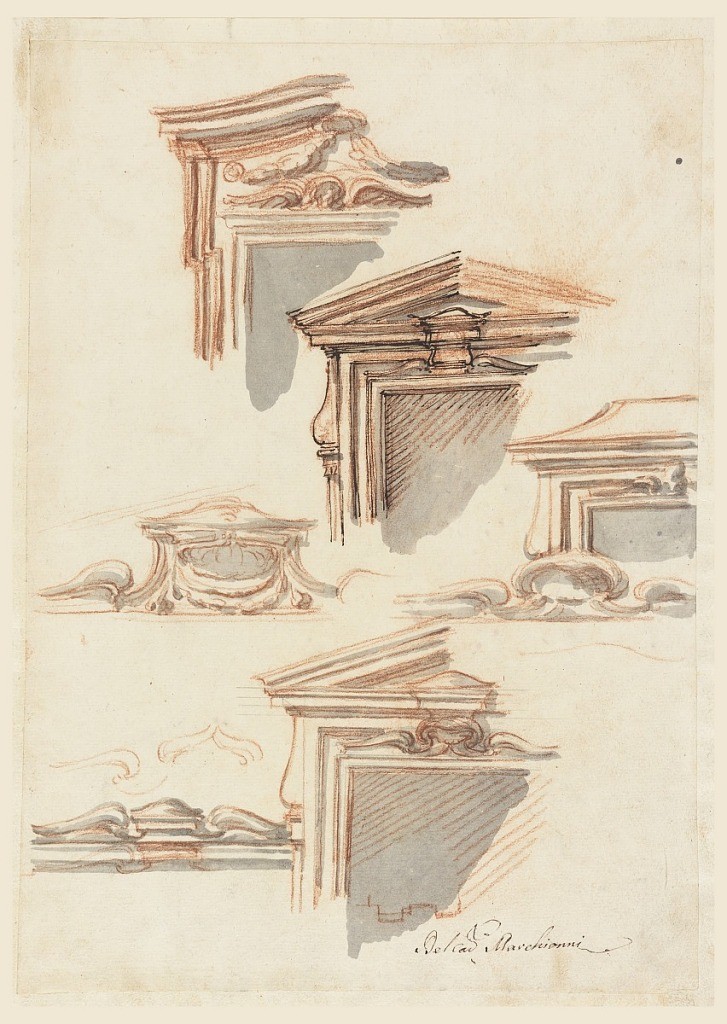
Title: Window Cases with Alternate Suggestions
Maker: Filippo Marchionni, Italian, 1732–1805
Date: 1750–70
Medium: Graphite, red crayon, brush, and gray watercolor on laid paper
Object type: Drawing
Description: Above: entablature is curved; in the panel above the window frame are two festoons over a low broken pediment. Center: at left: surbased pediment and part of a balustrade as the upper part of the outside frame; at right: a curved hipped roof, and the baluster motif. Central row: broken pediment as a motif for the inside of a pediment. At right: motif in the center of the window frame of the project in the center right has been changed and projected on a larger scale. The scheme is that of a broken pediment consisting of scrolls, and a kind of shell in the center above. Below: left: another small broken pediment as a cresting of the window frame. Above it outlines of scrolls for a similar motif. Right: the upper left side of a window case as a variation of the design. Above the window frame is a pediment similar to central row, at right. a plan of the moldings is inside.